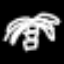
Label: palm tree